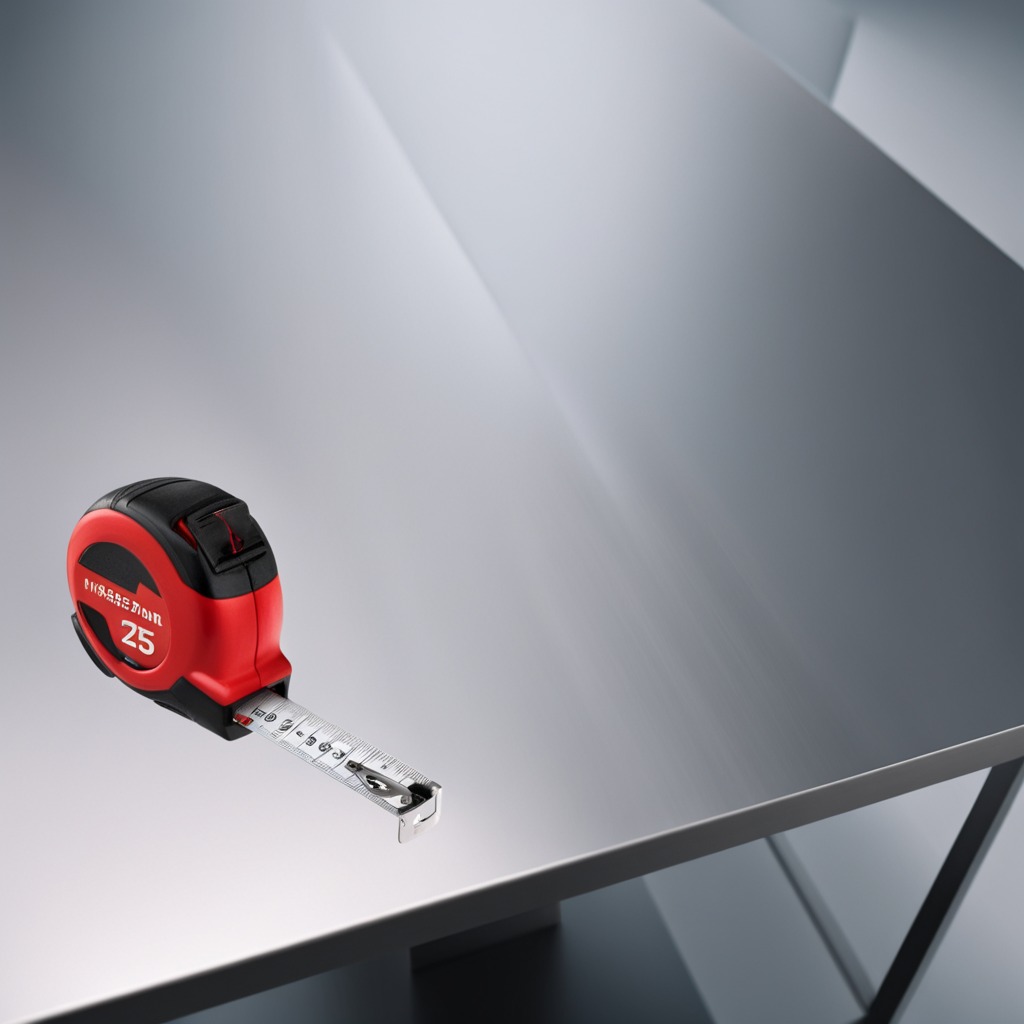
A measuring tape lies on a stainless steel table in a high-end prototyping lab.